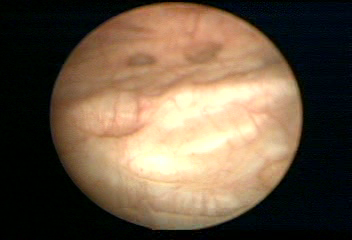
Modality: WLC
Class: Normal mucosa
Bladder cancer association: No